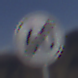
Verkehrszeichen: EndeGeschwindigkeit60
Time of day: Midday
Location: Outdoor (Nature)
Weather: Clear
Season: NotSpecified
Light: Natural